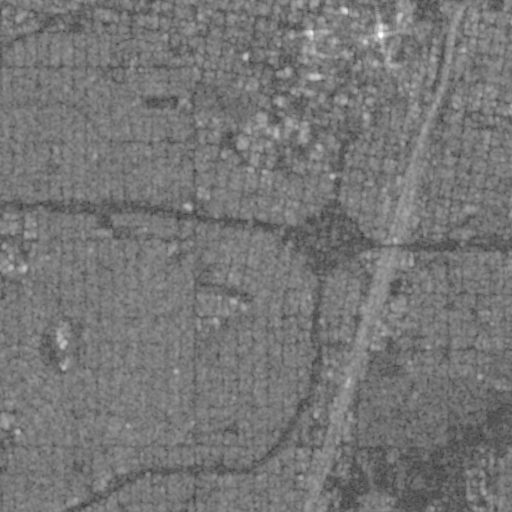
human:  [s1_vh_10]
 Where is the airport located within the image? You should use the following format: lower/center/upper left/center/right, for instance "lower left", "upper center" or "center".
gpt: The airport is located in the lower right of the image.
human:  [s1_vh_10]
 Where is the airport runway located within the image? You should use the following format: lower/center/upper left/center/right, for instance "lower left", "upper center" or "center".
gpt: The airport runway is located in the lower right of the image.
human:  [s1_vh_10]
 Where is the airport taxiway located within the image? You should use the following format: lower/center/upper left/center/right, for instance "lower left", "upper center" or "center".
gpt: The airport taxiway is located in the lower right of the image.
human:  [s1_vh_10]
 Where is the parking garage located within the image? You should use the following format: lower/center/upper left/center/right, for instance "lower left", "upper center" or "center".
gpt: The parking garage is located in the upper right of the image.
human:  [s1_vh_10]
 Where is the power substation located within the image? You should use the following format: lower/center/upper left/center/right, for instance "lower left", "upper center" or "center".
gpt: The power substation is located in the upper right of the image.
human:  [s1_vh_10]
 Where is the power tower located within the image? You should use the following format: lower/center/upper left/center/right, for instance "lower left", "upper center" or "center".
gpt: The power tower is located in the upper right of the image.
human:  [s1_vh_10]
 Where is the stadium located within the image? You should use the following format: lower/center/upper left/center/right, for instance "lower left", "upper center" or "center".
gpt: The stadium is located in the upper right of the image.
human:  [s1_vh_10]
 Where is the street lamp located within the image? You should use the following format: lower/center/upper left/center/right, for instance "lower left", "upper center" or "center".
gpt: The street lamp is located in the center right of the image.
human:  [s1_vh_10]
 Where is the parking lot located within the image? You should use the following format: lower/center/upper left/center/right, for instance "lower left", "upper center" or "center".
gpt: There is no parking lot in the image.

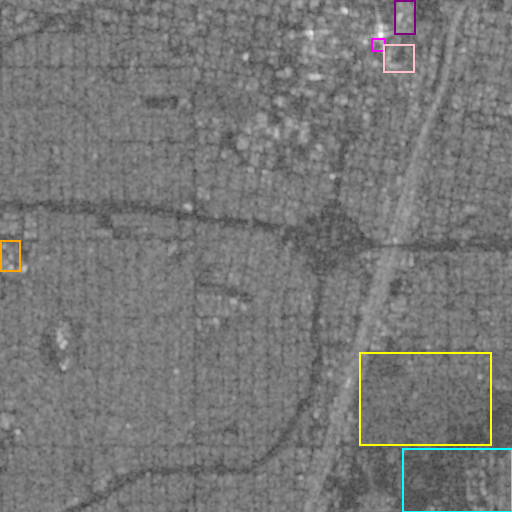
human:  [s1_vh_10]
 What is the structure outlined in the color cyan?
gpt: The structure outlined in cyan is an airport.
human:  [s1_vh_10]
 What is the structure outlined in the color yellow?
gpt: The structure outlined in yellow is a park.
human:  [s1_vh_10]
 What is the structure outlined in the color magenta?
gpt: The structure outlined in magenta is a parking garage.
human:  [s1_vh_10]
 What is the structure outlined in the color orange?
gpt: The structure outlined in orange is a parking lot.
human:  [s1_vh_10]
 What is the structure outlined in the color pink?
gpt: The structure outlined in pink is a stadium.
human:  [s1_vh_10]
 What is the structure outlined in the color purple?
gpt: The structure outlined in purple is a building.
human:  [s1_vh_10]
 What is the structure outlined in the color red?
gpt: There is no red outline.